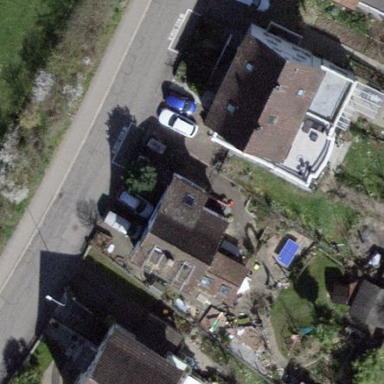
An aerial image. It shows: Building with tiled roof.